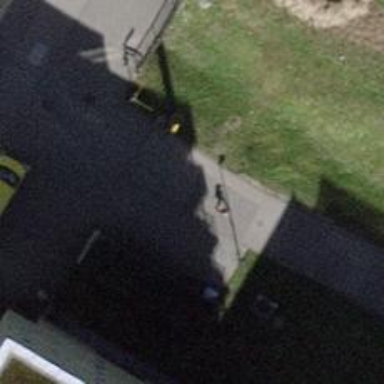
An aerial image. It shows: Bollard.